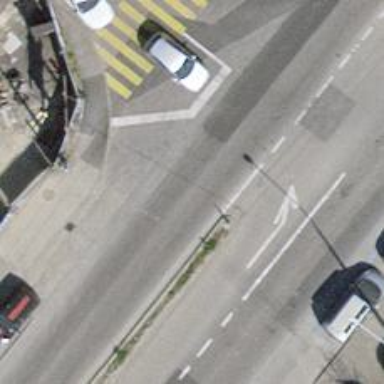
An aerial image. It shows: Secondary road with asphalt surface. It has trolley wires for electric trolleys.